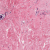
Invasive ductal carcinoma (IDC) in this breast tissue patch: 0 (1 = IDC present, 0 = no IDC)